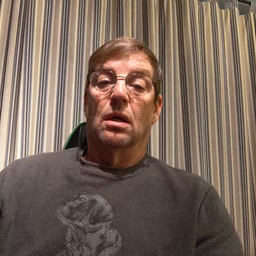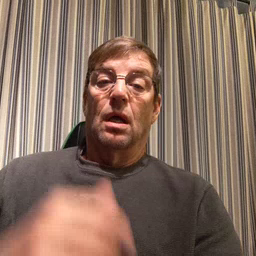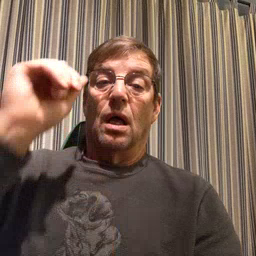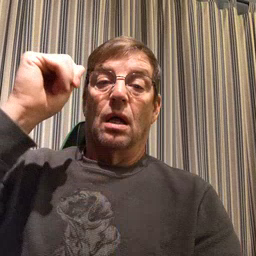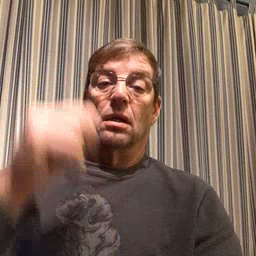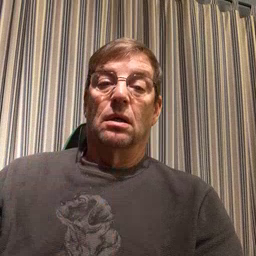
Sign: aunt